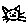
Label: cat